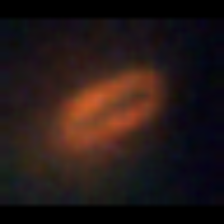
Taxon: Unknown_phyto
Group: Unknown